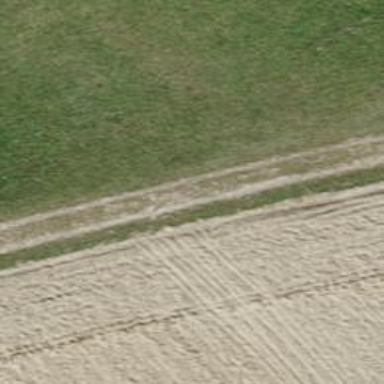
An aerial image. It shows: Grass track with grade3 tracktype.